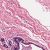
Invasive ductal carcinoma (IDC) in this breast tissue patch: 0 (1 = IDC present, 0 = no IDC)